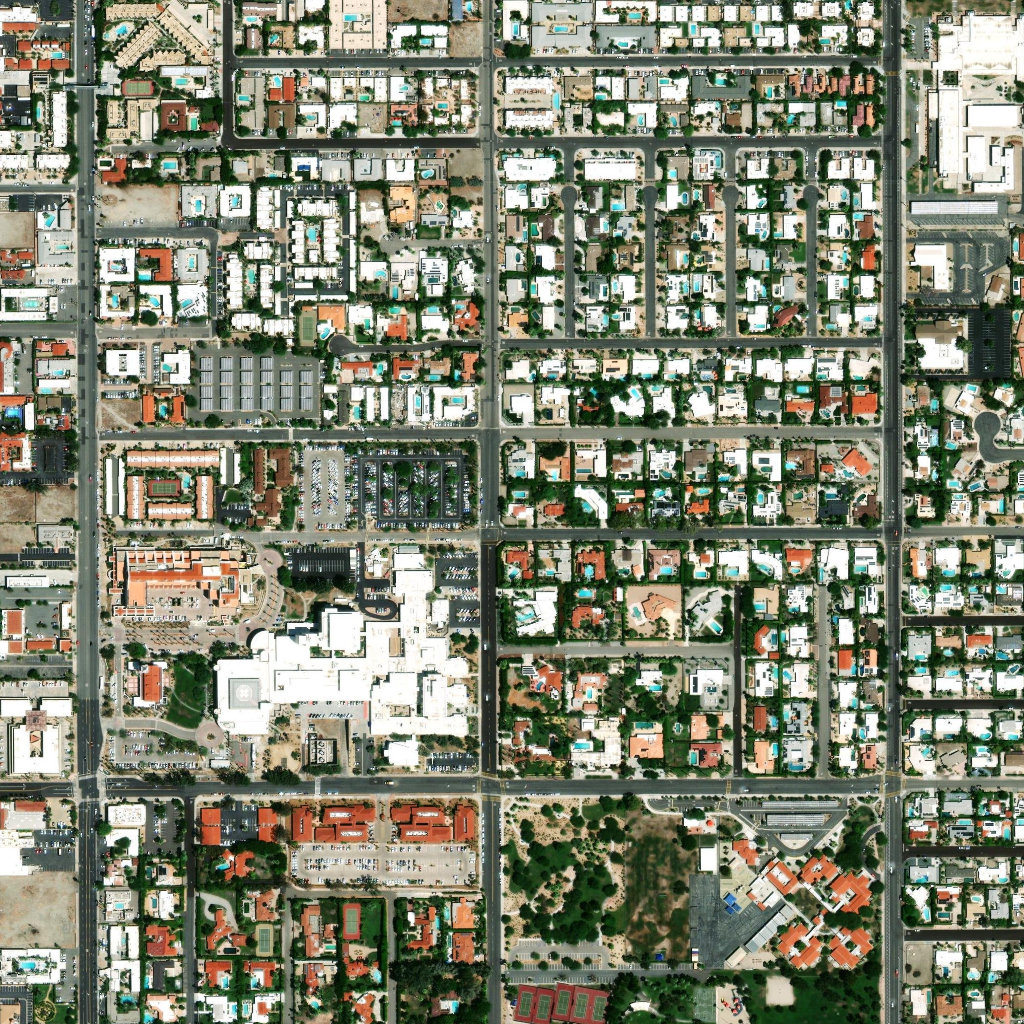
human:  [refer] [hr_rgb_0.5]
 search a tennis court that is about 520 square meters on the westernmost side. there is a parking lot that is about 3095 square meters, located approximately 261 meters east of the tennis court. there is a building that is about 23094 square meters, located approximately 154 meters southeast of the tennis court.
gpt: <box>[[14, 46, 17, 48, 0]]</box>

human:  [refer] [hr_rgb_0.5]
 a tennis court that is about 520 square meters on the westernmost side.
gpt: <box>[[14, 46, 17, 48, 0]]</box>

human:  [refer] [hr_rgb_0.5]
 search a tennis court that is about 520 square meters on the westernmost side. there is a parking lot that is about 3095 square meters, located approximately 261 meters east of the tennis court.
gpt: <box>[[14, 46, 17, 48, 0]]</box>

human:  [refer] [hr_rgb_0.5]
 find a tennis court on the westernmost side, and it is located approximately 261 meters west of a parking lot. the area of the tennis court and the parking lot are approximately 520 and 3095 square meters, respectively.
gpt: <box>[[14, 46, 17, 48, 0]]</box>